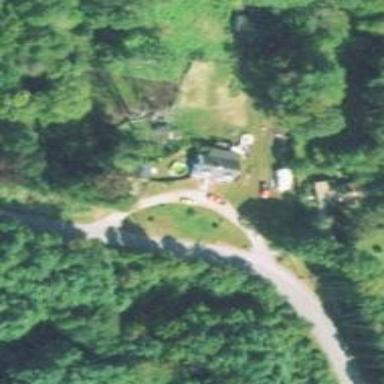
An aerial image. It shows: Driveway.